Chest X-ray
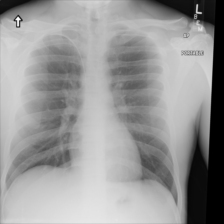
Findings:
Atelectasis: negative
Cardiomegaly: negative
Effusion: negative
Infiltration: negative
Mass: negative
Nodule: negative
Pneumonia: negative
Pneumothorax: negative
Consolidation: negative
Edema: negative
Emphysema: negative
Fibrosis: negative
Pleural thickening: negative
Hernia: negative